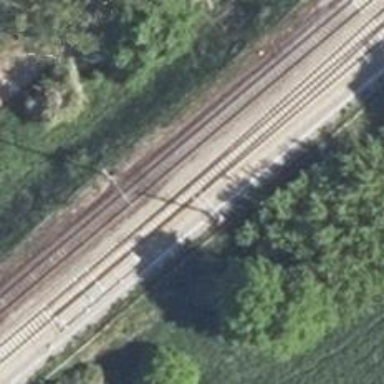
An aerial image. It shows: Railway track with contact line for electrification.